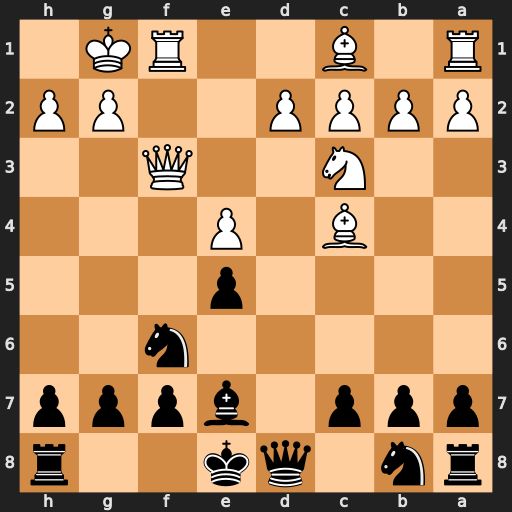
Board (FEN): rn1qk2r/ppp1bppp/5n2/4p3/2B1P3/2N2Q2/PPPP2PP/R1B2RK1
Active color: b
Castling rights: kq
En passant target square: -
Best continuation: Qd4+ Kh1 Qxc4